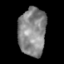
Tissue: skin
Cell type: Epithelial cells
Senescence score: 0.2173
Nuclear area (px): 1299
Mean DAPI intensity: 135.636